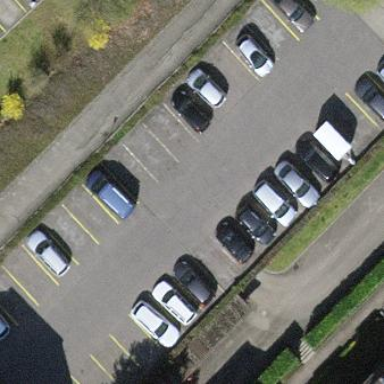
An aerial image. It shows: Parking area with surface.